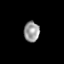
Tissue: skin
Cell type: Epithelial cells
Senescence score: 0.2549
Nuclear area (px): 308
Mean DAPI intensity: 155.451